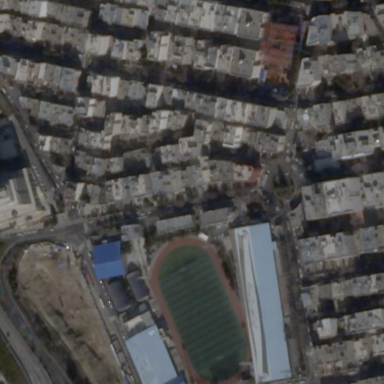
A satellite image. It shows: Stadium for soccer matches.